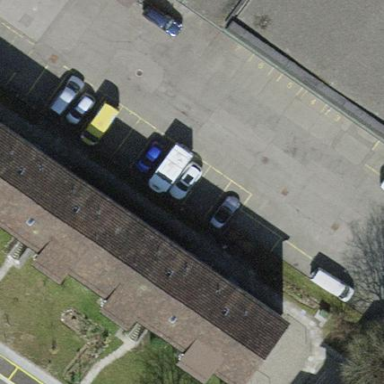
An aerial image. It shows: Gabled roof apartment building with tile roofing.